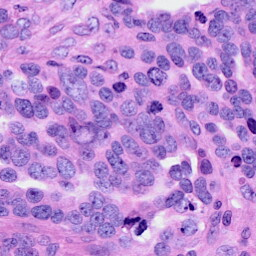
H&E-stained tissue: Ovarian